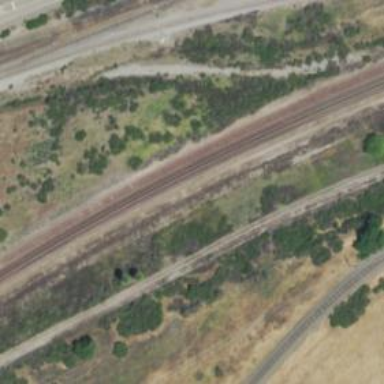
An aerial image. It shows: Abandoned railway yard.